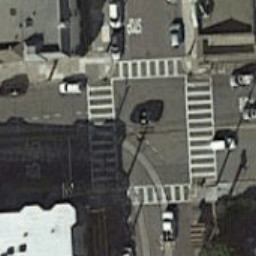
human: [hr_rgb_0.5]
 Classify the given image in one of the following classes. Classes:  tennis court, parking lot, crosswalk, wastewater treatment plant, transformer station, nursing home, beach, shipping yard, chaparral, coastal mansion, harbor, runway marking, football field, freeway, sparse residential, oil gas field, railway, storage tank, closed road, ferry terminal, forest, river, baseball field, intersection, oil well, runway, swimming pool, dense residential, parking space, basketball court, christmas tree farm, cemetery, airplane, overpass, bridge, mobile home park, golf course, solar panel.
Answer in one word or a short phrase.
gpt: crosswalk